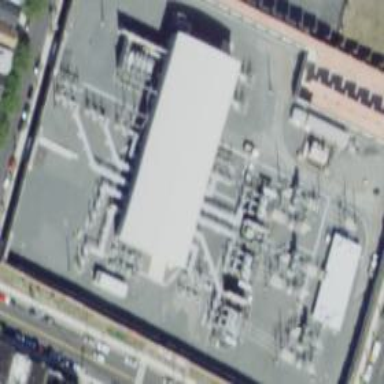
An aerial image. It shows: Substation behind wall.